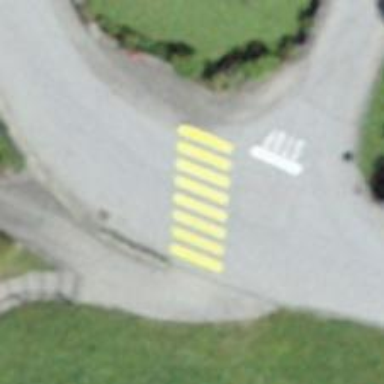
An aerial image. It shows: Marked crossing on the road.